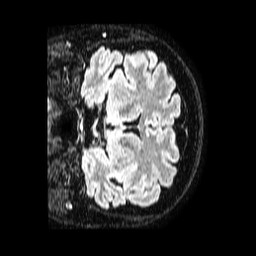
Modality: FLAIR
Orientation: coronal
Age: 59
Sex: female
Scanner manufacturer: philips
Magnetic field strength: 1.5 T
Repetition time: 4.8 s
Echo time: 0.3 s